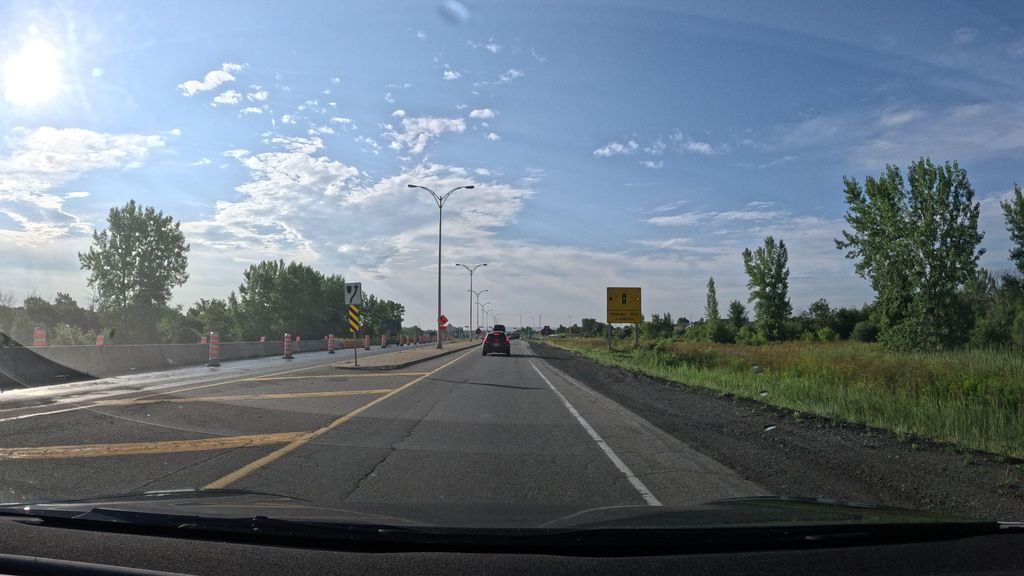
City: montreal